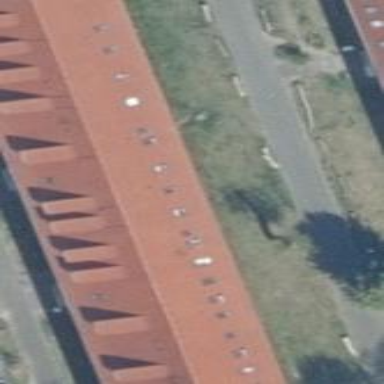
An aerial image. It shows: Residential building.